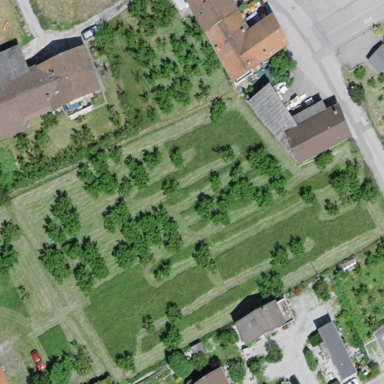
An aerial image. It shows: Orchard.